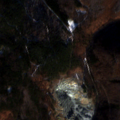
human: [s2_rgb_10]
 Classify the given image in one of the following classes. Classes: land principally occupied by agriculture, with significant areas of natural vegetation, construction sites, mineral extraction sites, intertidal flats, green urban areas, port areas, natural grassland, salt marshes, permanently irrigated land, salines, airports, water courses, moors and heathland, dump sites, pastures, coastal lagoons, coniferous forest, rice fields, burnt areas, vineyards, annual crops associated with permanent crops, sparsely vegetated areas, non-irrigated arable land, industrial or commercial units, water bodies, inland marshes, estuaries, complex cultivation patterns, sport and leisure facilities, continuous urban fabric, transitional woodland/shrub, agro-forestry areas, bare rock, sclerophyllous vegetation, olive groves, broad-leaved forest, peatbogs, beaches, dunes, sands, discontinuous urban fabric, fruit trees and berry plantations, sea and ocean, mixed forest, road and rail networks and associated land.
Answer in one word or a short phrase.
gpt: broad-leaved forest, coniferous forest, mixed forest